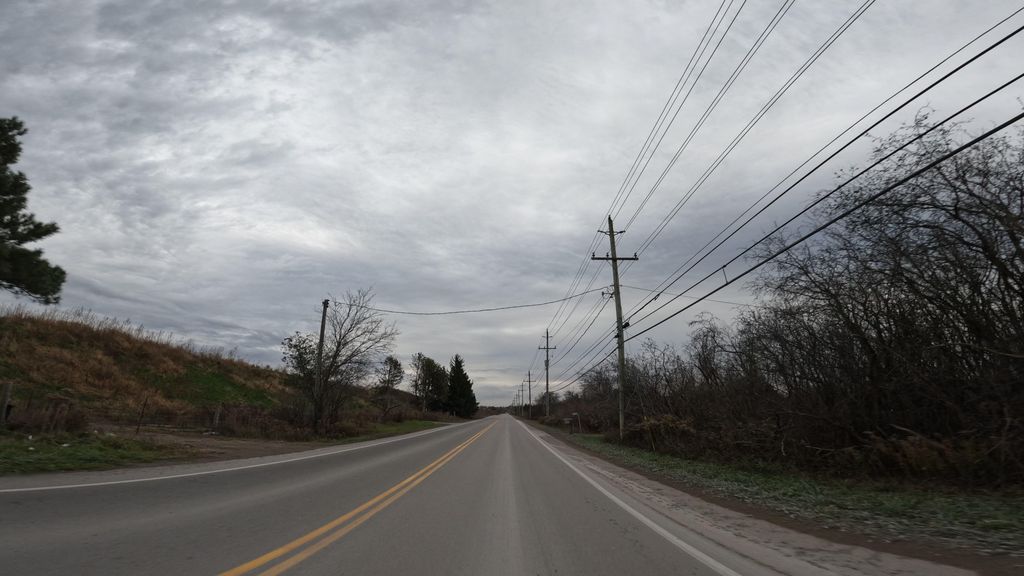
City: hamilton